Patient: sex F, age 63
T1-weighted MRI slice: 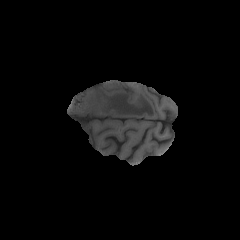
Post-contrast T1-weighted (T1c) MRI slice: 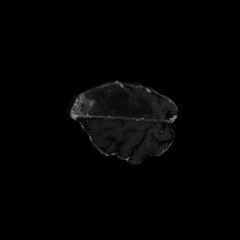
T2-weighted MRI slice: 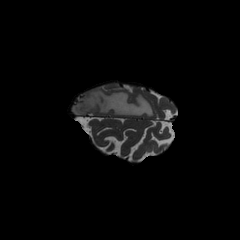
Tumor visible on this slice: yes
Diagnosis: Glioblastoma, IDH-wildtype
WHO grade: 4